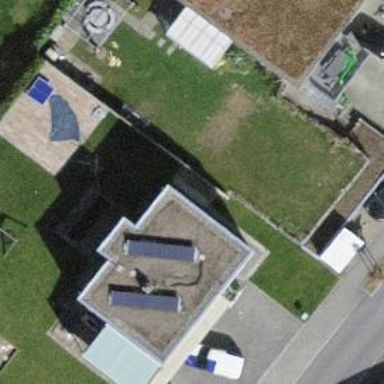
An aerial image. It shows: Solar photovoltaic panel generator.